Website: home-depot
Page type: cart
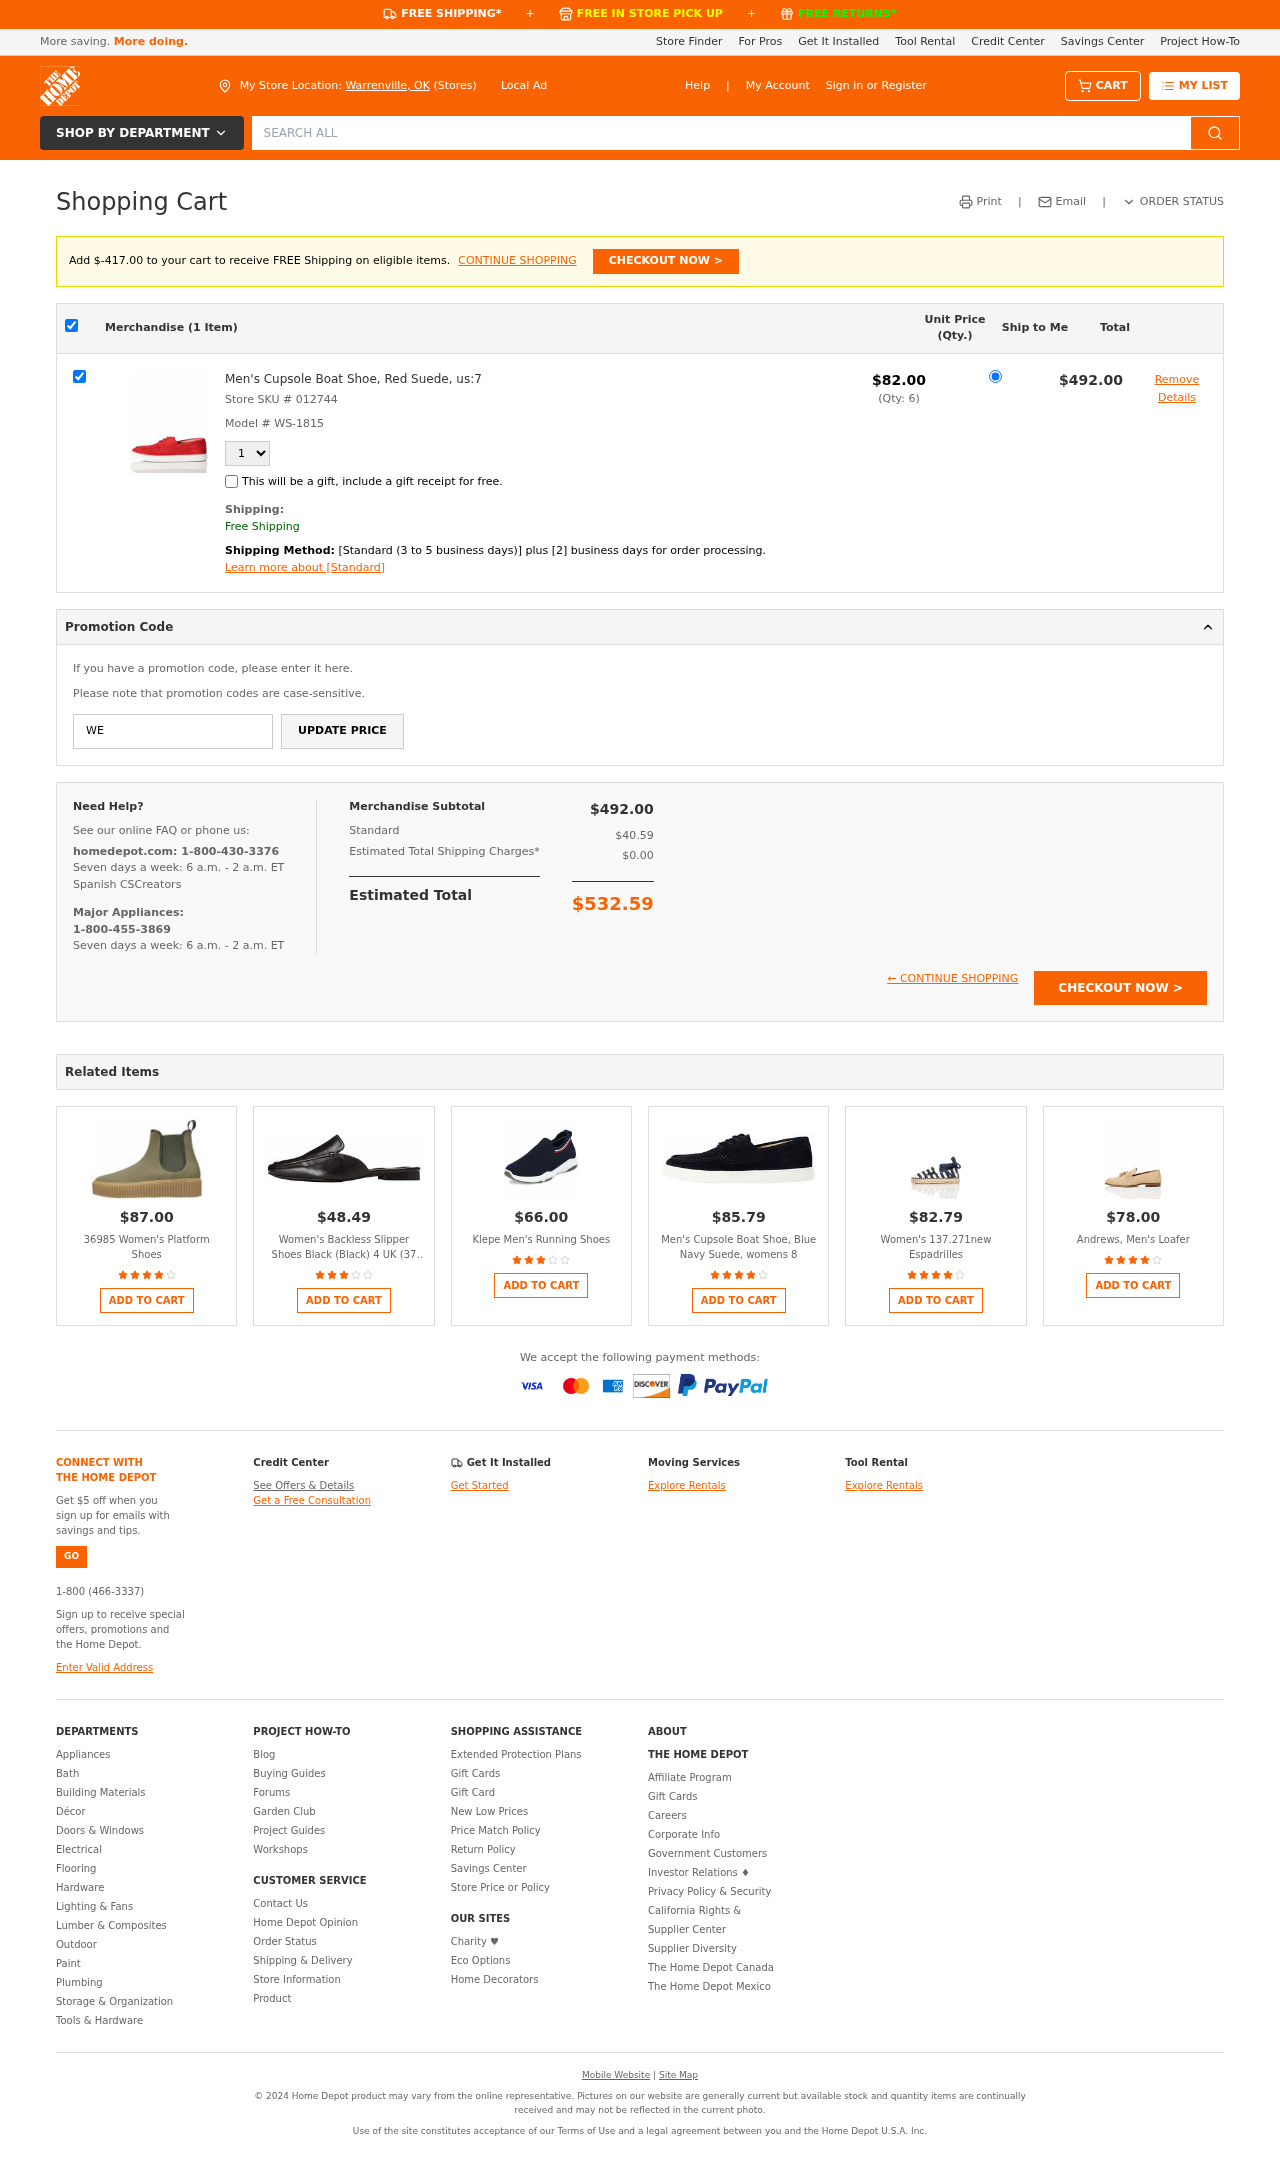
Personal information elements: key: PII_CITY_STATE
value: Warrenville, OK
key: PII_PROMO_CODE
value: WELCOME46
Product elements: key: PRODUCT1_NAME
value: Men's Cupsole Boat Shoe, Red Suede, us:7
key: PRODUCT1_PRICE
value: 82
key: PRODUCT1_QUANTITY
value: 6
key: PRODUCT1_QUANTITY
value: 1
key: PRODUCT2_NAME
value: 36985 Women's Platform Shoes
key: PRODUCT2_PRICE
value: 87
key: PRODUCT2_RATING
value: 3.8
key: PRODUCT3_NAME
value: Women's Backless Slipper Shoes Black (Black) 4 UK (37 EU)
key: PRODUCT3_PRICE
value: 48.49
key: PRODUCT3_RATING
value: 3.4
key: PRODUCT4_NAME
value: Klepe Men's Running Shoes
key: PRODUCT4_PRICE
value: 66
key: PRODUCT4_RATING
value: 3.4
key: PRODUCT5_NAME
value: Men's Cupsole Boat Shoe, Blue Navy Suede, womens 8
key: PRODUCT5_PRICE
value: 85.79
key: PRODUCT5_RATING
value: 3.8
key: PRODUCT6_NAME
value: Women's 137.271new Espadrilles
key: PRODUCT6_PRICE
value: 82.79
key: PRODUCT6_RATING
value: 4
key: PRODUCT7_NAME
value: Andrews, Men's Loafer
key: PRODUCT7_PRICE
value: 78
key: PRODUCT7_RATING
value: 3.6
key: PRODUCT1_SKU
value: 012744
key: PRODUCT1_MODEL
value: WS-1815
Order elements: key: AMOUNT_TO_FREE_SHIPPING
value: $-417.00
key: ORDER_NUM_ITEMS
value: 1
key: ORDER_SUBTOTAL
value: $492.00
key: ORDER_TAX
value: $40.59
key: ORDER_SHIPPING_COST
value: $0.00
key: ORDER_TOTAL
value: $532.59
Search elements: key: HEADER_SEARCH
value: SEARCH ALL